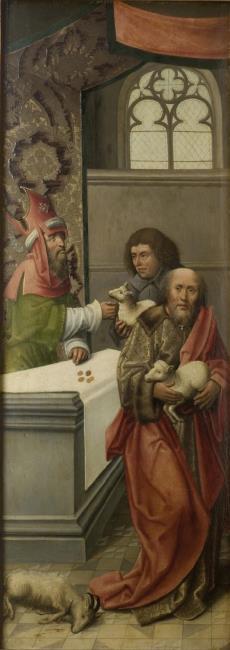
Title: Het offer van Joachim wordt geweigerd
Artist: Anoniem (Zuidelijke Nederlanden (historische regio)) laatste kwart 15de eeuw mogelijk Duits, cat. Philadelphia 1994
Latest date: 1475
Genre: painting
Iconography: cattle
Keywords: Christian religious scene, saint, coin, lamb